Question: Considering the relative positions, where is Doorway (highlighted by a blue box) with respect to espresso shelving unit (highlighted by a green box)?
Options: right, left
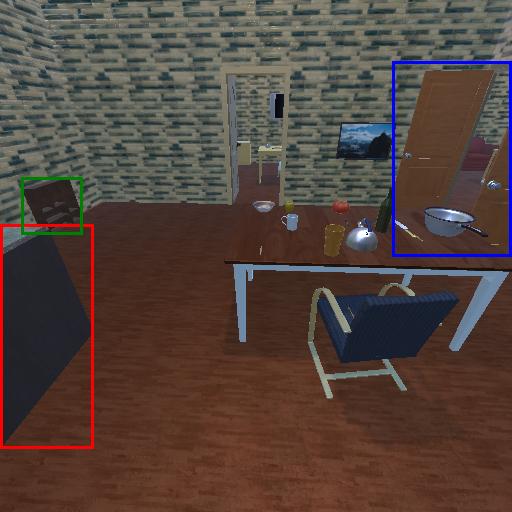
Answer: right